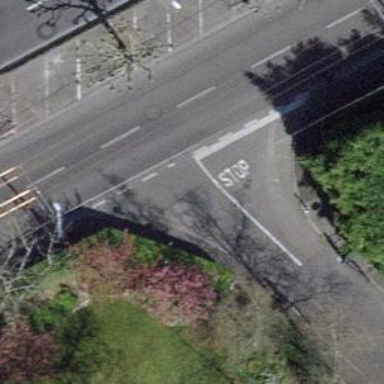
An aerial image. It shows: Unmarked road crossing.